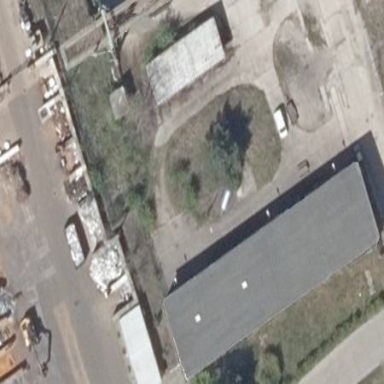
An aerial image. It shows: Commercial building.